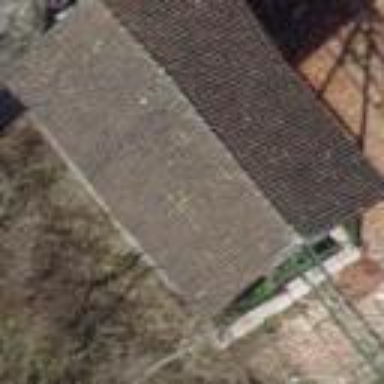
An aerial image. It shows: View of roof of building.